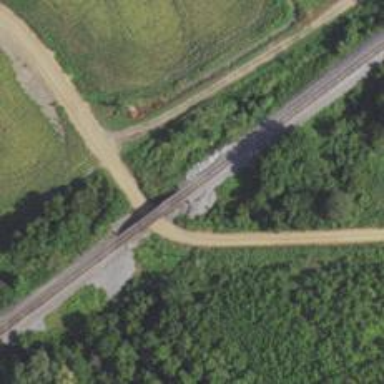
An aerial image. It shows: Railway bridge with beam structure.